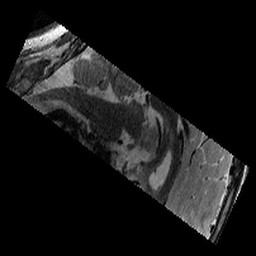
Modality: T2w
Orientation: sagittal
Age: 13
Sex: male
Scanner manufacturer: siemens
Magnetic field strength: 3 T
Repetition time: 8.46 s
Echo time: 0.067 s